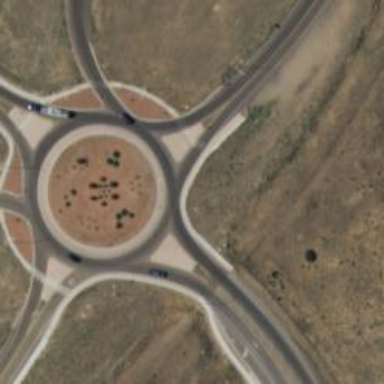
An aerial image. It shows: Tertiary road that leads to roundabout.